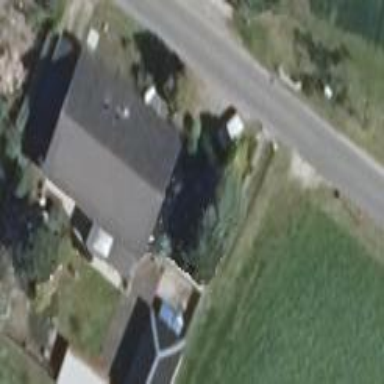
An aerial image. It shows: House with flat roof colored in dark grey.